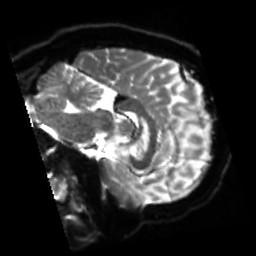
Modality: sbref
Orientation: sagittal
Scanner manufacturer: siemens
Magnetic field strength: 3 T
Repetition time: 4 s
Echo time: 0.0594 s